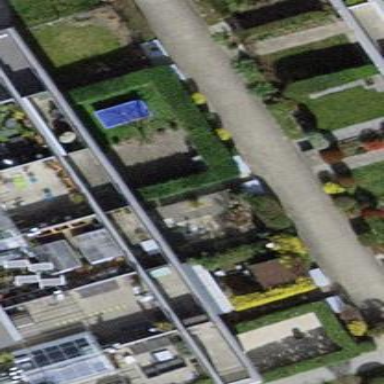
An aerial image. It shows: Garden surrounded by fence.